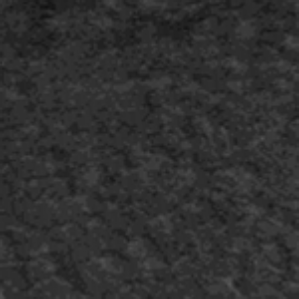
Label: frost